Question: I am trying to draw this simple tree fractal without success...
I have tried many combinations to get the recursive working propperly but never seemed to succeed to get the shape I wanted.
Here is the code I got at the end.
'''
from PyQt5 import QtGui, QtWidgets, QtCore, Qt
import sys
class Arena(QtWidgets.QWidget):
def __init__(self):
super(Arena, self).__init__()
self.angle = 45
self.transform = QtGui.QTransform()
self.translate2 = 0
self.recursions = 10
self.setGeometry(2500, 400, 500, 500)
self.origin = (self.width()/2, self.height())
self.pal = QtGui.QPalette()
self.pal.setColor(QtGui.QPalette.Background, QtGui.QColor(0, 0, 0))
self.setPalette(self.pal)
self.pen_branch = QtGui.QPen()
self.pen_branch.setColor(QtGui.QColor(255, 255, 255))
'''
initializes class
'''
self.init_UI()
def init_UI(self):
self.slider_angle = QtWidgets.QSlider(QtCore.Qt.Horizontal, self)
self.slider_angle.setMinimum(-8000)
self.slider_angle.setMaximum(8000)
self.slider_angle.setGeometry(0, 50, self.width(), 50)
self.slider_angle.valueChanged.connect(
lambda value, x=0 : self.setAngleValue(value))
self.setAngleValue(4500)
self.slider_angle.setValue(4500)
'''
builds the UI
'''
def setAngleValue(self, value):
self.angle = value/100
self.update()
'''
sets the angle
'''
def branch(self, p, len):
p.drawLine(0, 0, 0, -len)
p.translate(0,-len)
if len > 3:
len *= 0.66
self.transform = p.transform()
p.rotate(self.angle)
self.branch(p, len)
p.setTransform(self.transform)
self.transform = p.transform()
p.rotate(-self.angle)
p.translate(0, len)
self.branch(p, len)
p.setTransform(self.transform)
'''
Here is where the magic of the fractal should happen: the recursive method (AFAIK ...)
I use 'p.transform' to grab the transformation matrix and restore it after I create the line.
'''
def paintEvent(self, e):
p = QtGui.QPainter(self)
p.setRenderHint(QtGui.QPainter.Antialiasing)
p.setPen(self.pen_branch)
p.drawText(20, 20, 'angle: ' + str(self.angle))
p.drawText(100, 20, 'trans2: ' + str(self.translate2))
# Trunk
p.translate(self.width()/2, self.height())
p.drawLine(0, 0, 0, -100)
self.branch(p, 100)
'''
The paint event that paints the lines on the canvas.
'''
app = QtWidgets.QApplication(sys.argv)
Arena = Arena()
Arena.show()
app.exec_()
'''
The application runner.
After some fiddling I have reached a close result to what I am looking for but still not the goal yet. I'd like to create a perfectly symetrical tree, but this is what I got:

The new code is like this:
'''
def branch(self, p, x, r, len):
p.drawLine(0, 0, 0, -len)
if len > 1 :
p.translate(0, -len)
p.rotate(r)
self.branch(p, 10, self.angle, len * 0.66)
p.rotate(-r)
self.branch(p, 10, -self.angle, len * 0.66)
p.translate(0, len)
p.rotate(-r)
def paintEvent(self, e):
p = QtGui.QPainter(self)
p.setRenderHint(QtGui.QPainter.Antialiasing)
p.setPen(self.pen_branch)
p.drawText(20, 20, 'angle: ' + str(self.angle))
p.drawText(100, 20, 'trans2: ' + str(self.translate2))
p.translate (self.width()/2, self.height())
self.branch(p, 10, self.angle, 200)
'''
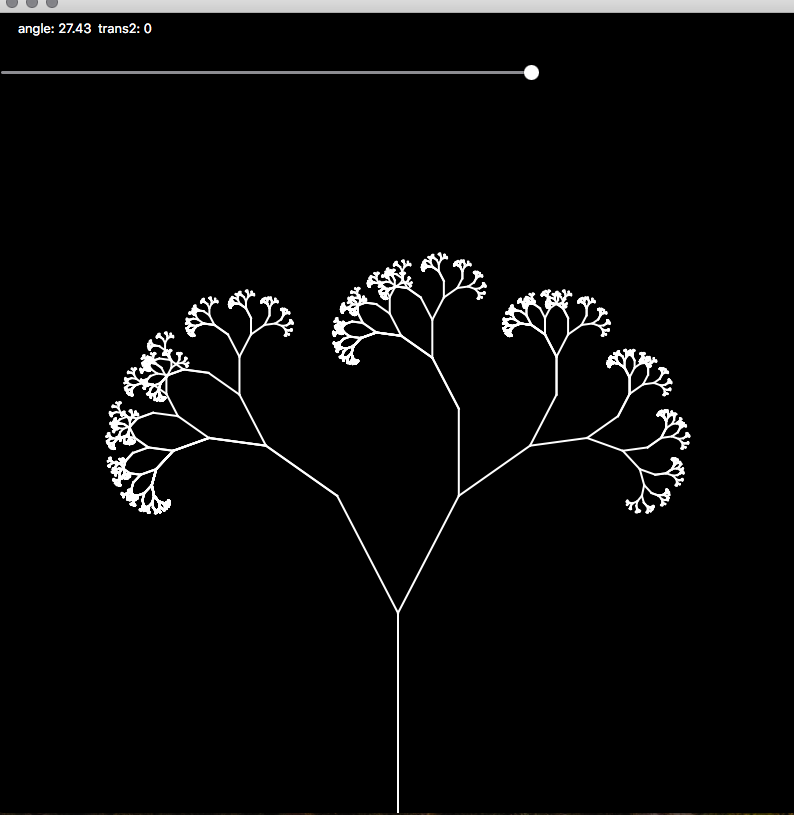
Answer: The problem resides in how the 'branch' function is implemented: after you call 'rotate' the first time, the other branch needs to use a angle in order to go in the opposite direction.
Consider this: assuming the angle is 30deg, if you call 'rotate(r)' for the right branch, then you have to 'rotate(-r * 2)' for the left one; in this way the angle is "reset" to the original value and then rotated on the opposite side.
This is the modified version of your function:
'''
def branch(self, p, x, r, length):
p.drawLine(0, 0, 0, -length)
if length > 1 :
p.translate(0, -length)
p.rotate(r)
self.branch(p, 10, r, length * 0.66)
# rotate to the opposite side
p.rotate(-r * 2)
self.branch(p, 10, -r, length * 0.66)
# note that translation and rotation are inverted, opposed to your
# example, this is because you translated first and *then* applied
# rotation, so you should "reset" those states in the opposite way
p.rotate(r)
p.translate(0, length)
'''
To avoid this kind of problems, it's usually better to use the <URL>, then you can 'restore' the previous state automatically; this makes development easier, and get a much more readable and understandable code; just remember that the states must be up to the original saved "level".
Here is how a better 'branch' function could look:
'''
def branch(self, p, x, r, length):
p.drawLine(0, 0, 0, -length)
if length > 3:
# save state, first level (for the current function)
p.save()
p.translate(0, -length)
# save state for the right branch
p.save()
p.rotate(r)
self.branch(p, 10, r, length * .66)
# restore to the previous "first" level
p.restore()
# again, for the left branch
p.save()
p.rotate(-r)
self.branch(p, 10, -r, length * .66)
# restore again
p.restore()
# restore the previous state
p.restore()
'''
And here's the result:
<URL>
Some suggestions:
- 'p''x''r'- 'len'- 'valueChanged''x'-